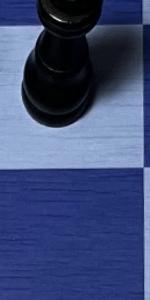
Label: Empty